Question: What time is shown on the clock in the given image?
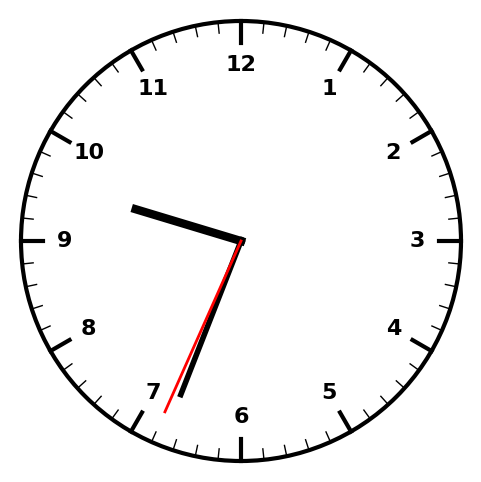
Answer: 09:33:34